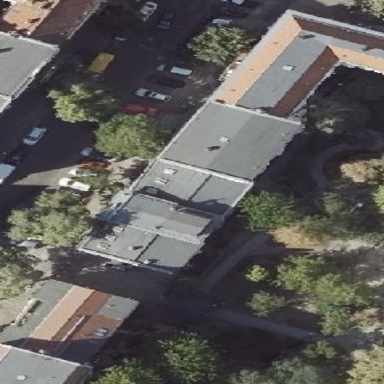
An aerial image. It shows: Image showing building with apartments.